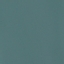
Label: SeaLake